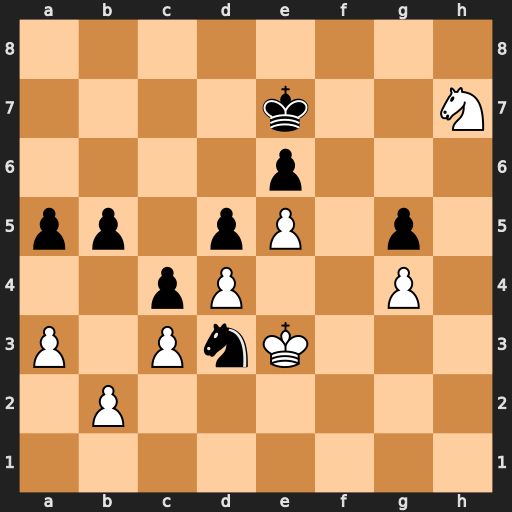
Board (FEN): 8/4k2N/4p3/pp1pP1p1/2pP2P1/P1PnK3/1P6/8
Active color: w
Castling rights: -
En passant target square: -
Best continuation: b4 axb4 axb4